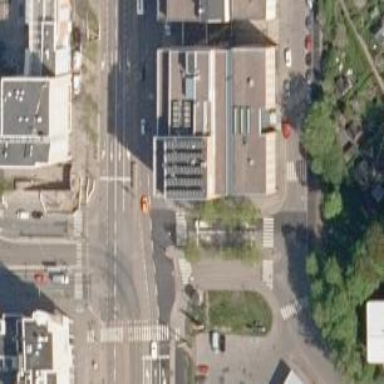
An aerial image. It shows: Asphalt crossing footway.